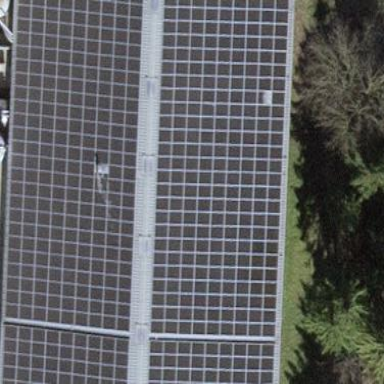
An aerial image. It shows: Small solar photovoltaic panel used as generator to produce electricity.